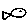
Label: fish